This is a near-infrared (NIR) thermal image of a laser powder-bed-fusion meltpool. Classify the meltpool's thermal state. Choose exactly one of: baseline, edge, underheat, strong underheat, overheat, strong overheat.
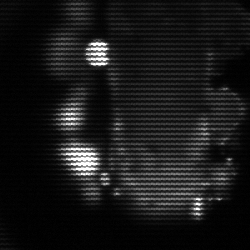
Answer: strong underheat